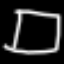
Label: square